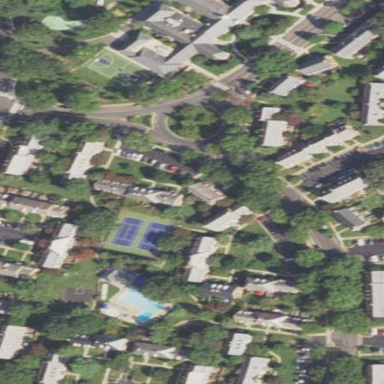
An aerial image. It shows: Neighborhood.